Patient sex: F
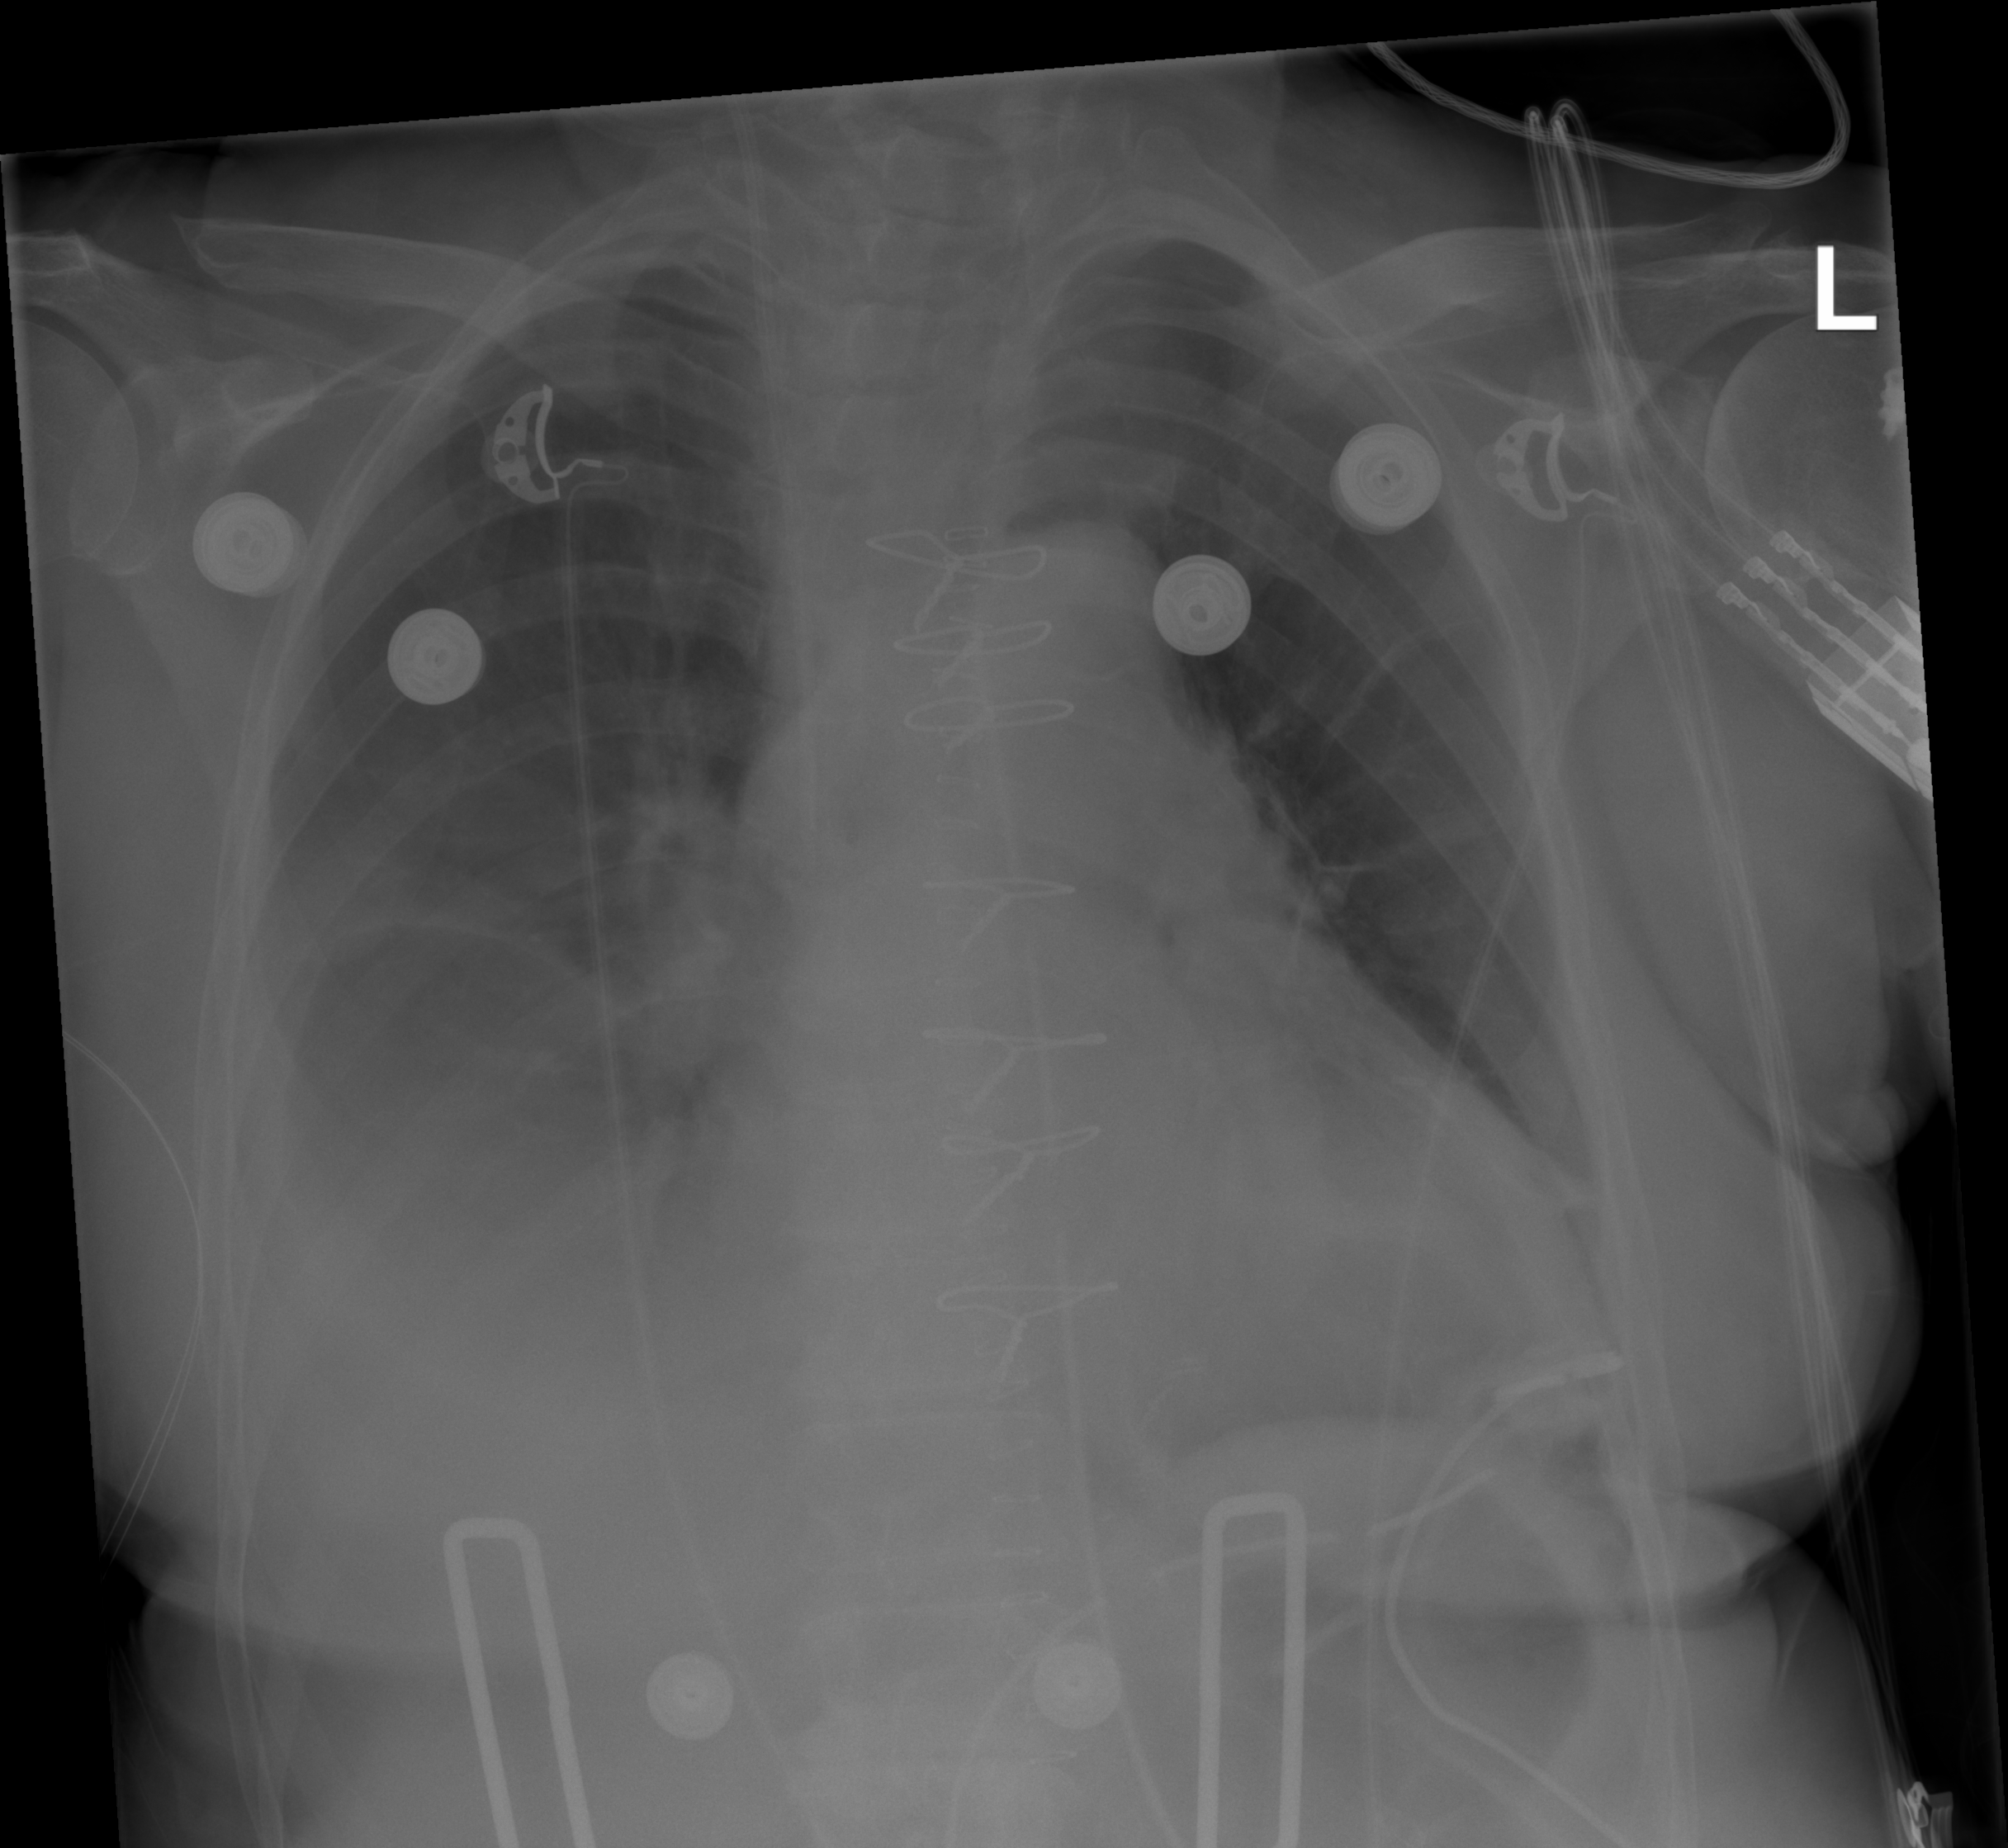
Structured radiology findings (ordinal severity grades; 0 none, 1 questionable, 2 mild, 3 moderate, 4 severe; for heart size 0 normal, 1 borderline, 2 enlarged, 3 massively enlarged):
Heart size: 2
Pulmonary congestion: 0
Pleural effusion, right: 3
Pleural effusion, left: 2
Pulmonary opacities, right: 0
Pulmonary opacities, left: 0
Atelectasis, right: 2
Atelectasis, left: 2